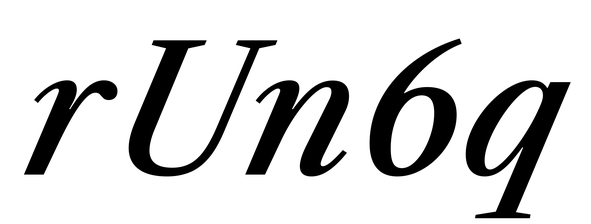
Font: LibreCaslonText-Italic_Medium_Italic